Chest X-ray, PA view. Patient: 63 years old, sex M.
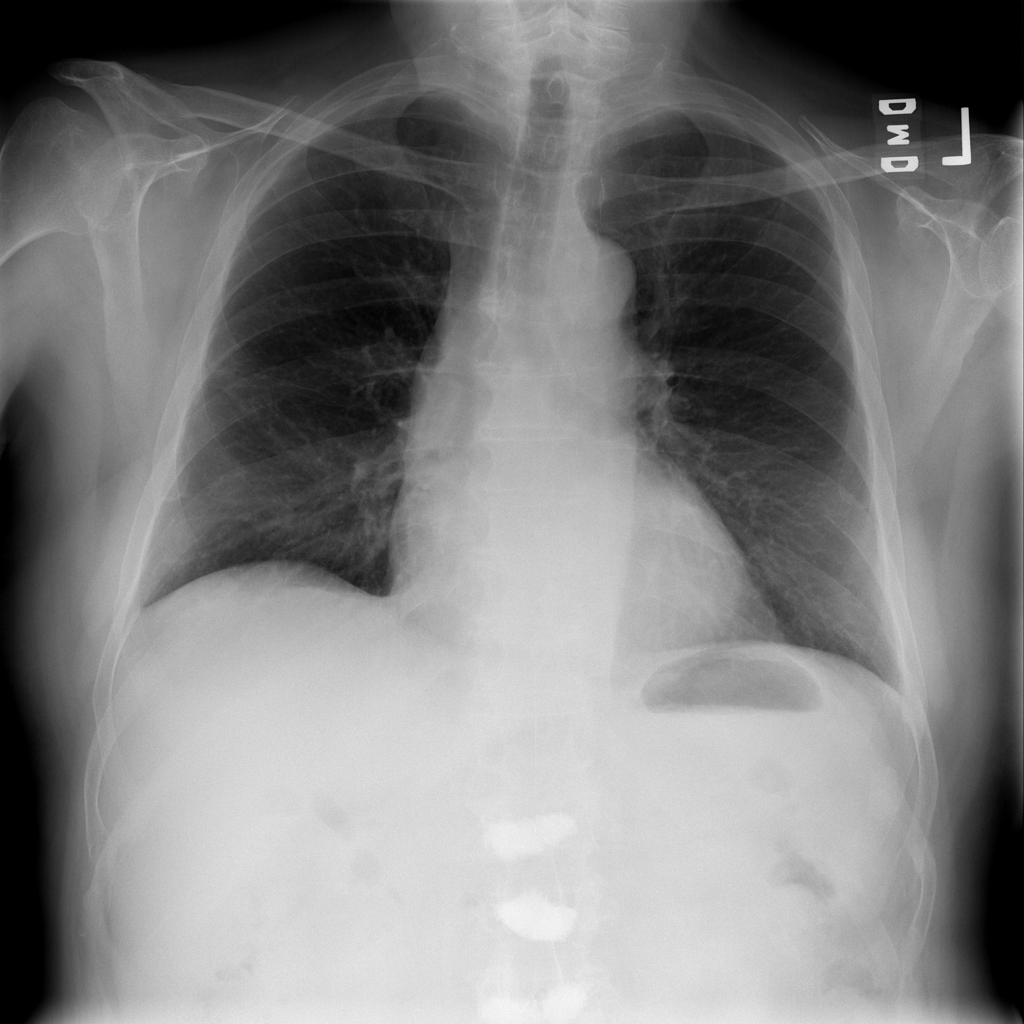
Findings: No Finding